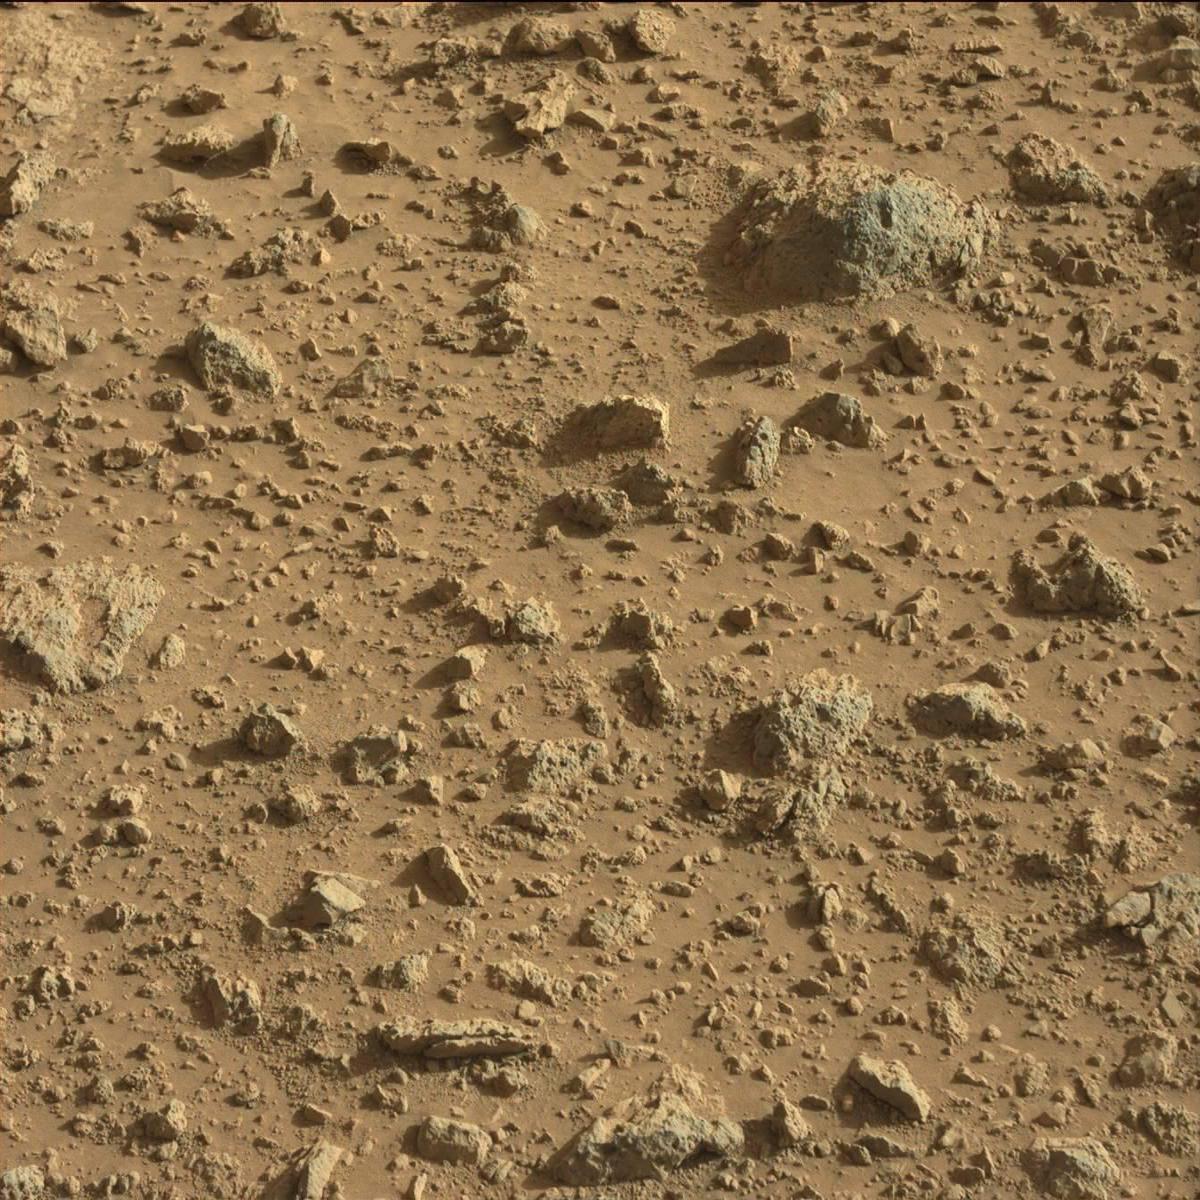
Terrain classes present: Bedrock, Sand / Soil